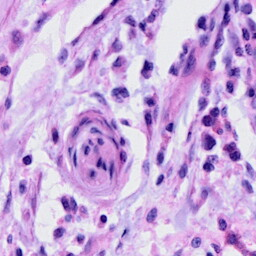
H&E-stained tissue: Cervix